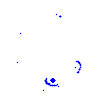
Particle: pion